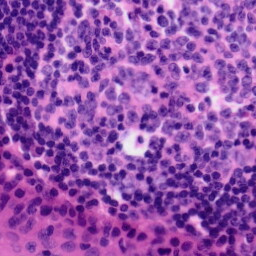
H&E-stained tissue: Tonsil